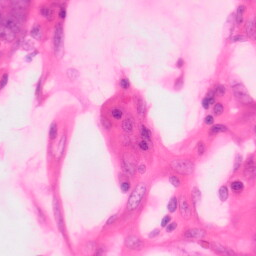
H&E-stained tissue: Colon